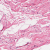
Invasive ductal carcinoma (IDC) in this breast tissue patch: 0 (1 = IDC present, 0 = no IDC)